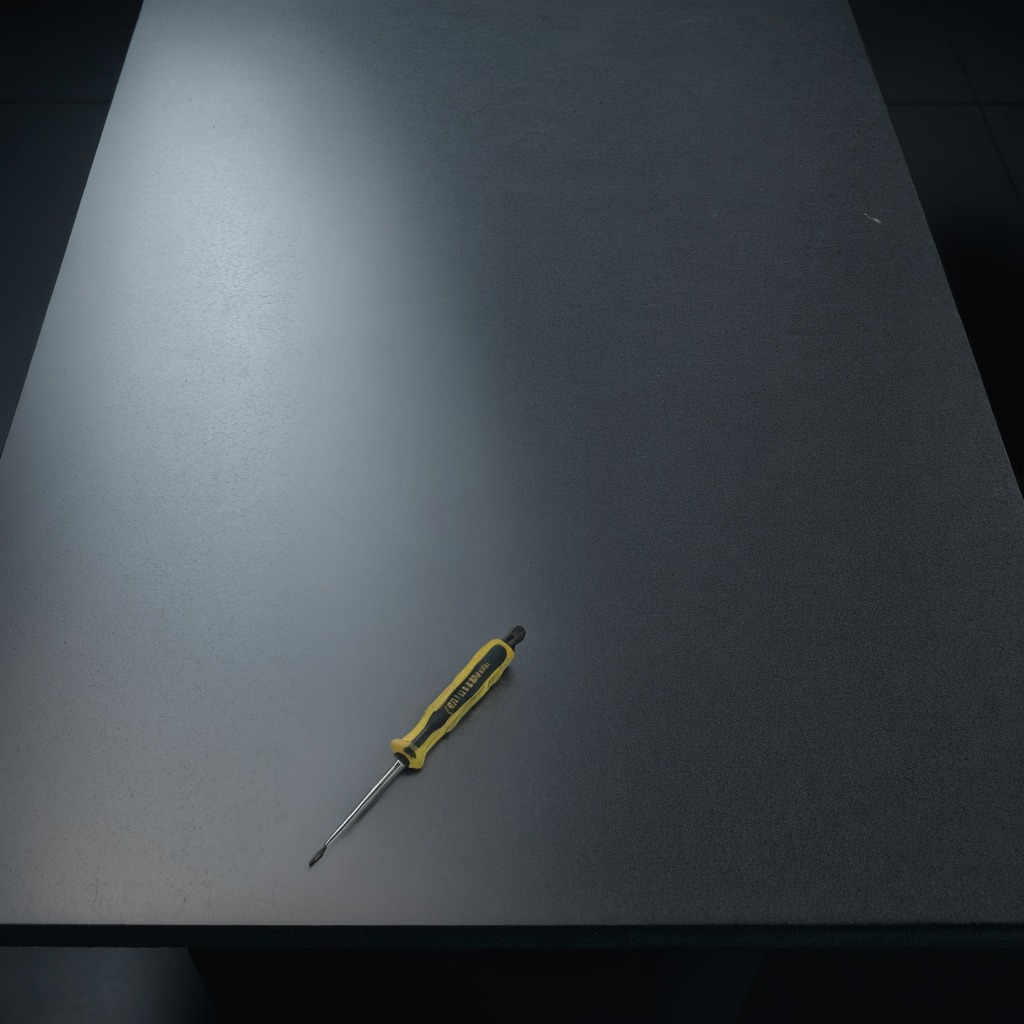
A screwdriver is lying on the clean granite table inside a workshop at night.